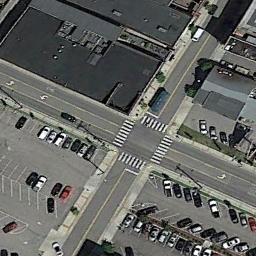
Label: intersection